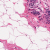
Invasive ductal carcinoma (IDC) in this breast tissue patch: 0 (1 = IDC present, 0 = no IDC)